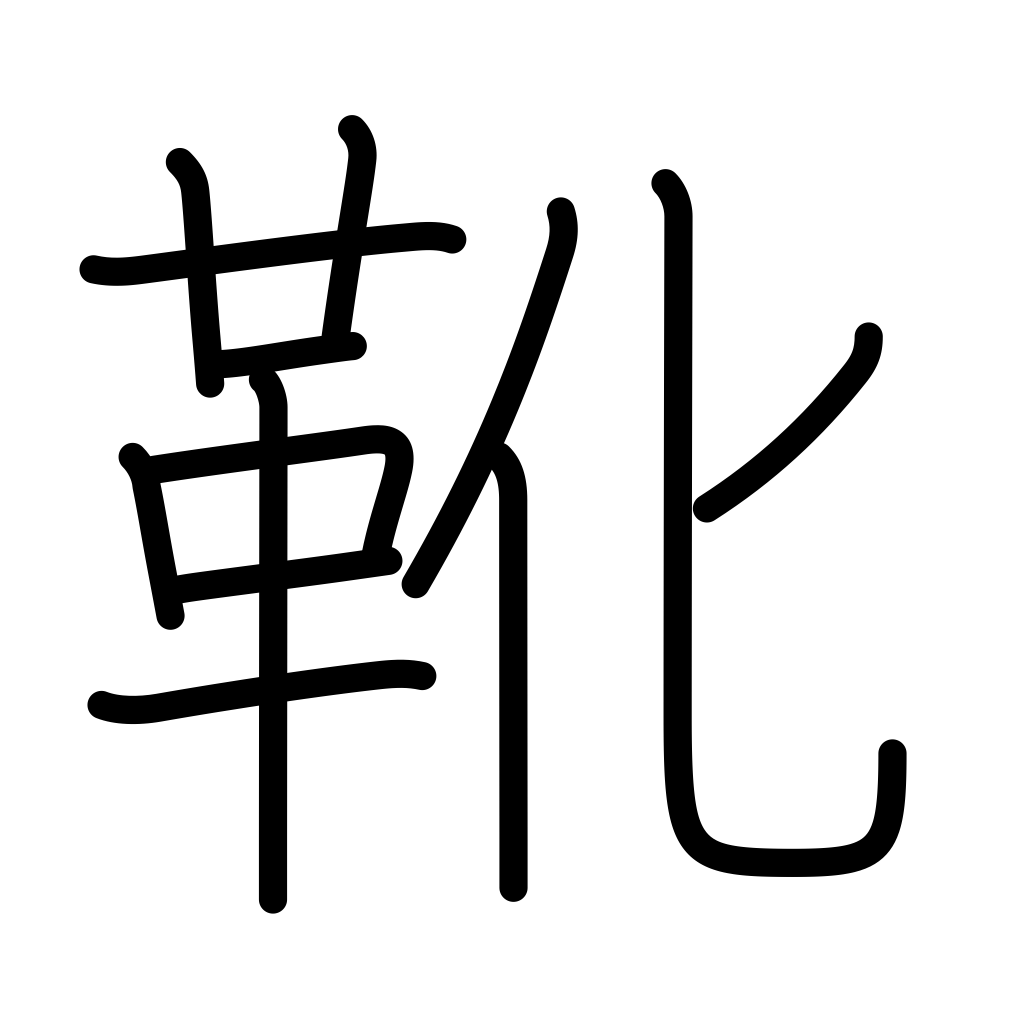
Meaning: shoes